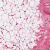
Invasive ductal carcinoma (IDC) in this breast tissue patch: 0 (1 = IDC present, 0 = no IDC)